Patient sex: F
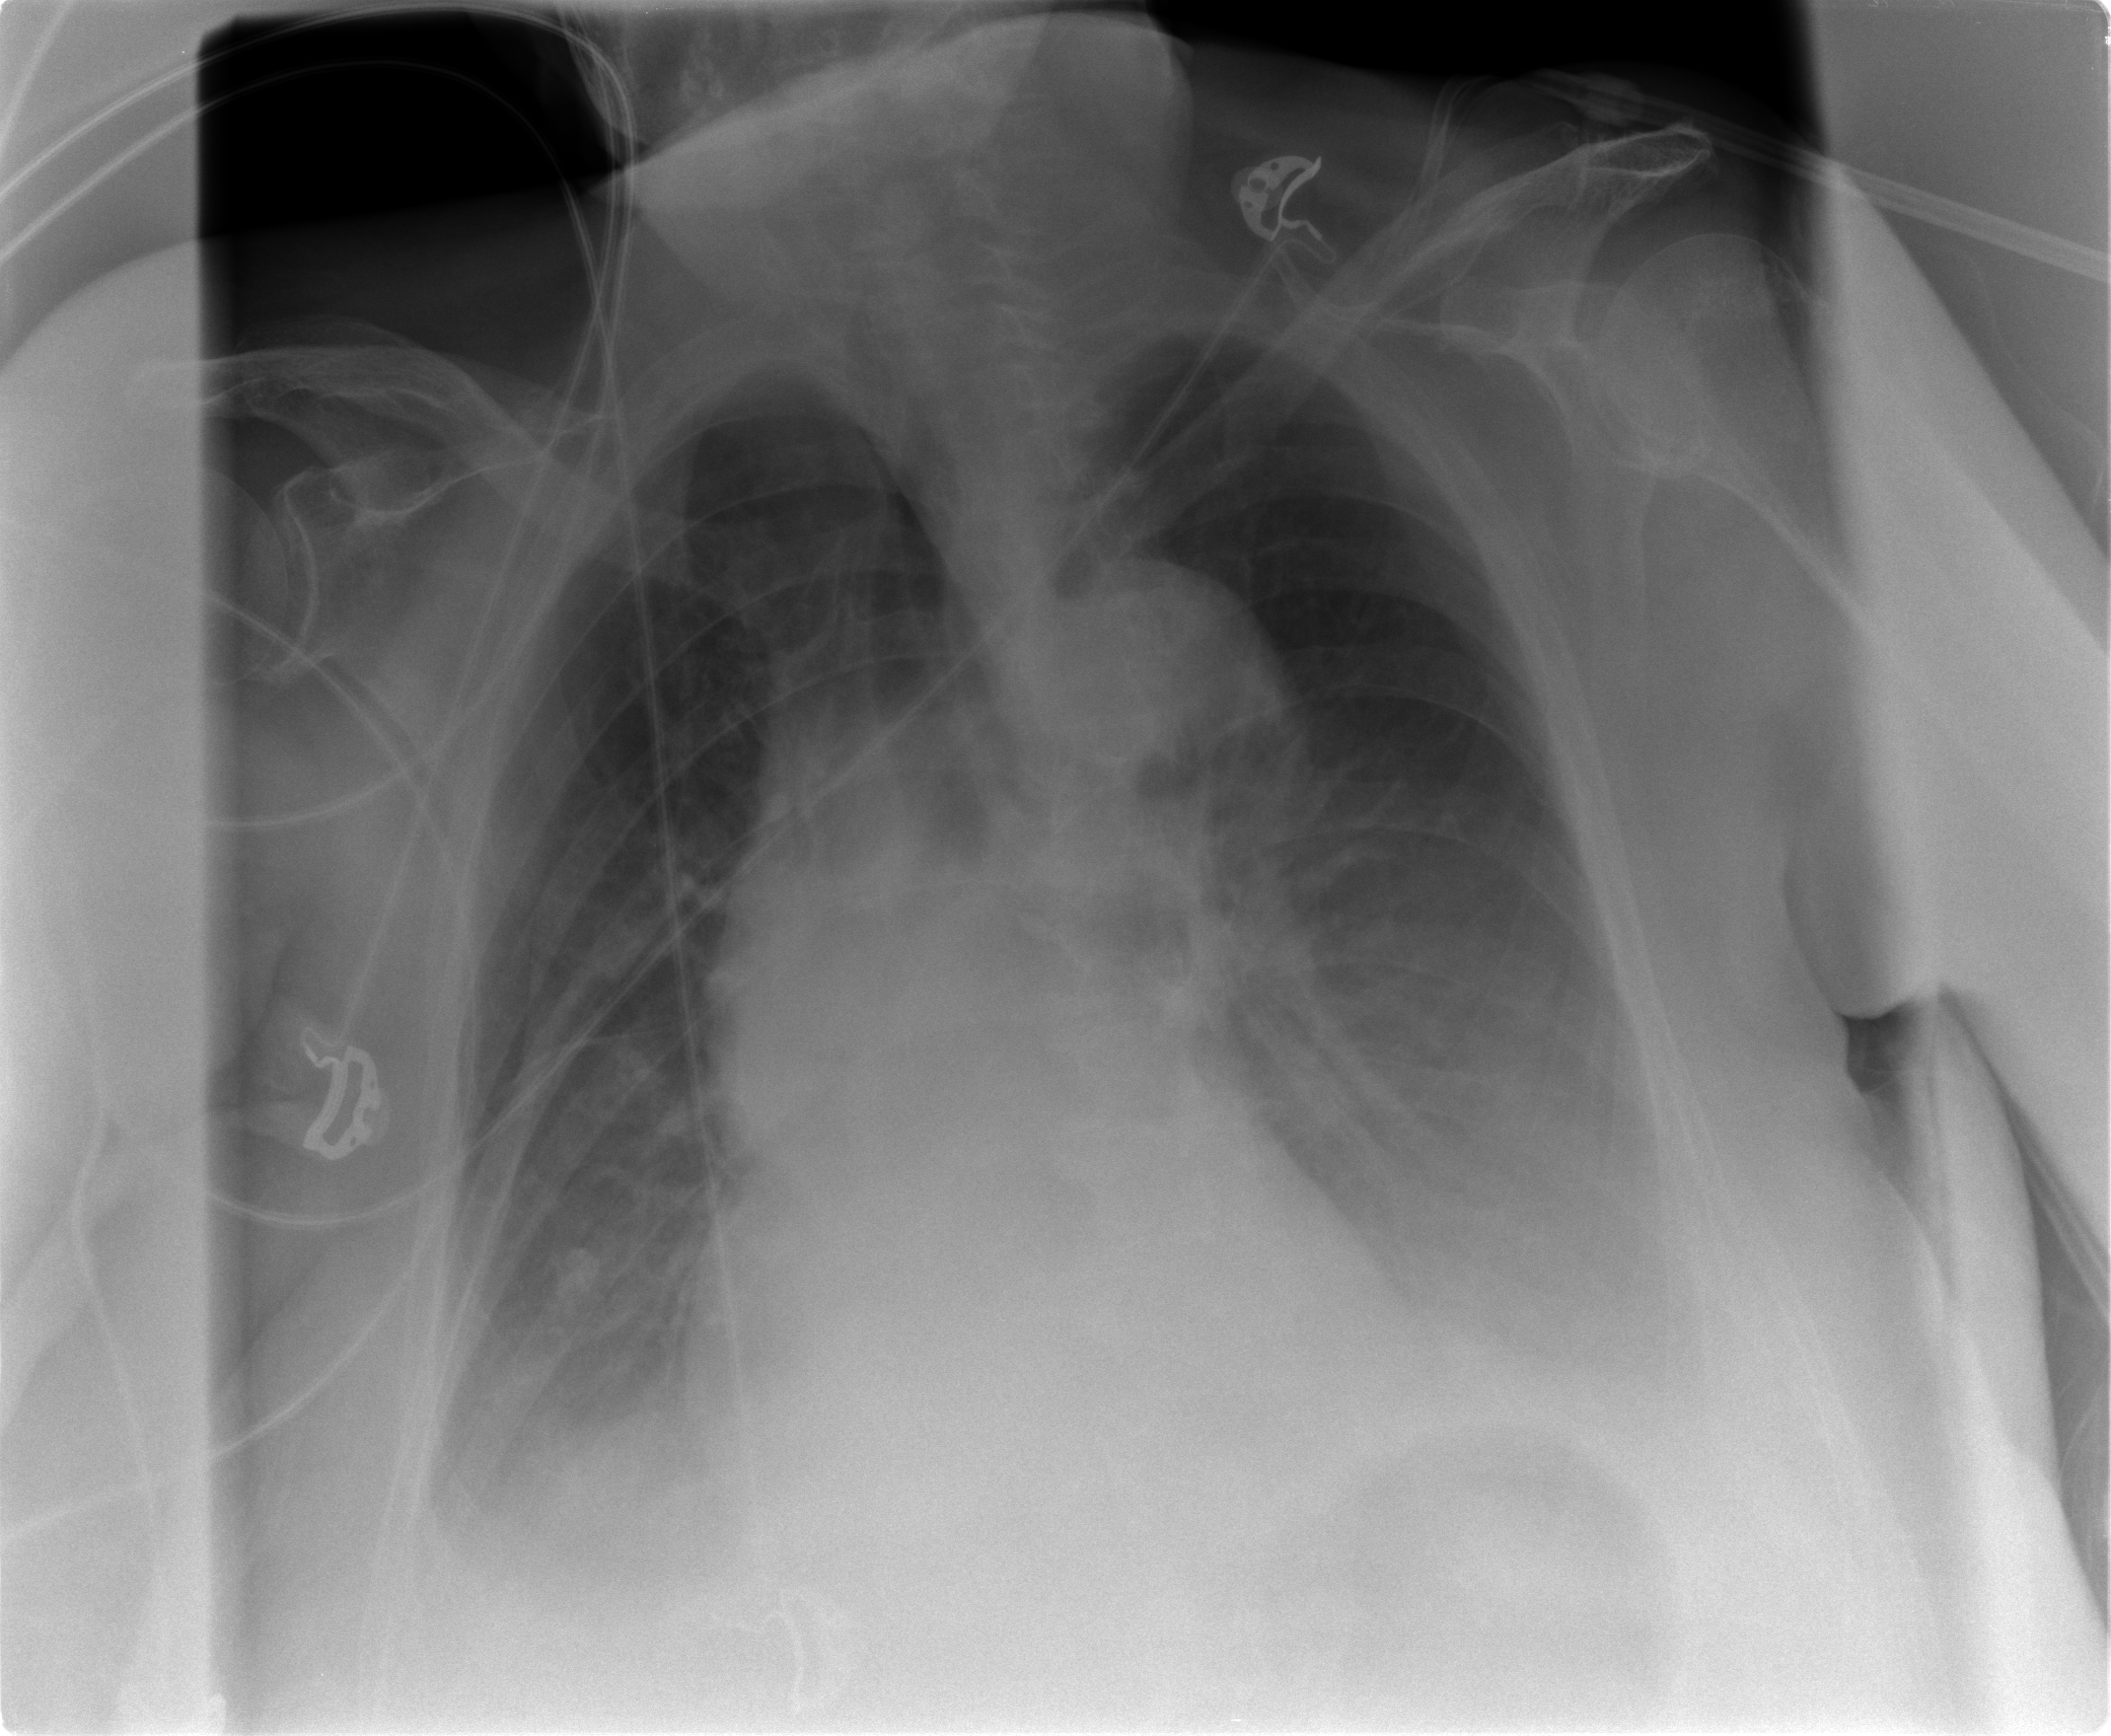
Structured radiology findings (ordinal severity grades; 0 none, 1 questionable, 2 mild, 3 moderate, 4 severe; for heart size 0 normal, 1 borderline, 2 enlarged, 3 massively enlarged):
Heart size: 0
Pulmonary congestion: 2
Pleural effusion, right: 2
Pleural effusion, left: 2
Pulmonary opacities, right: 0
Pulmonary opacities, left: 0
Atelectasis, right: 2
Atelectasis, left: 2